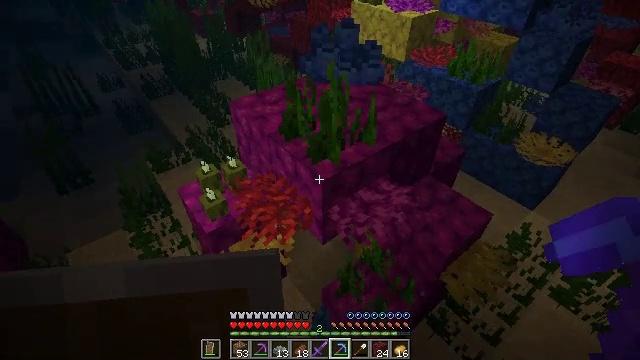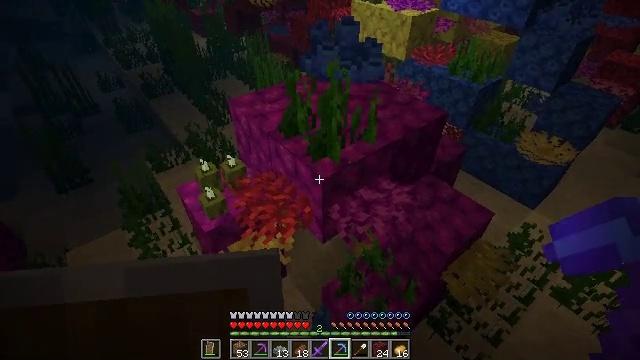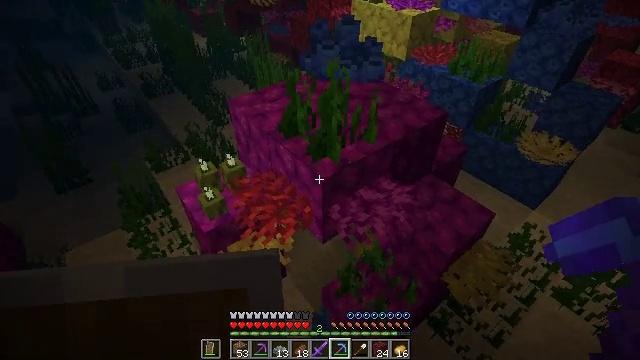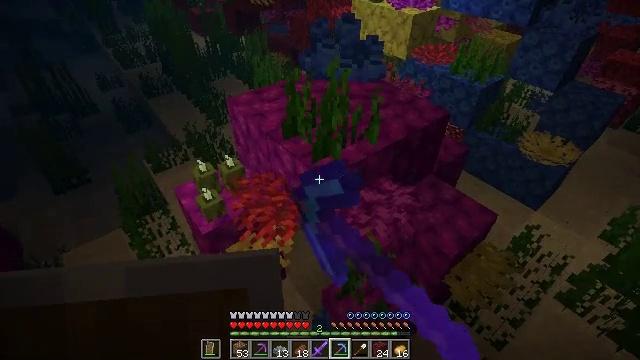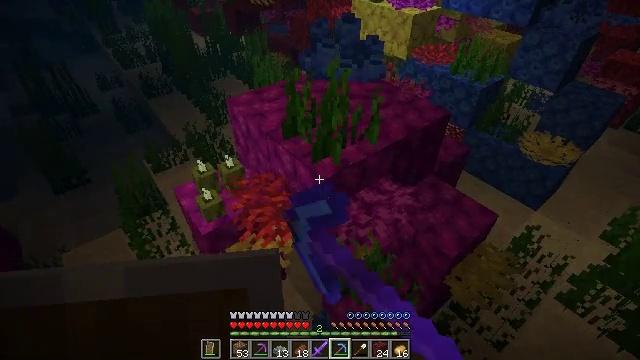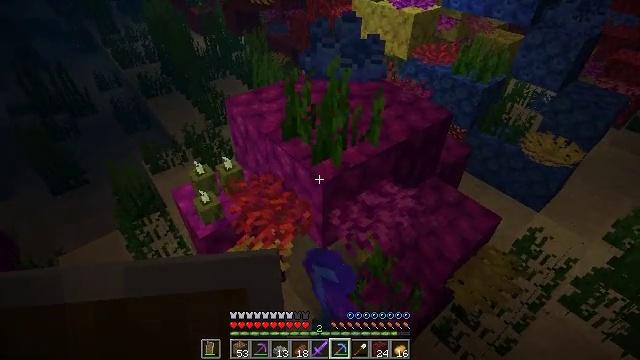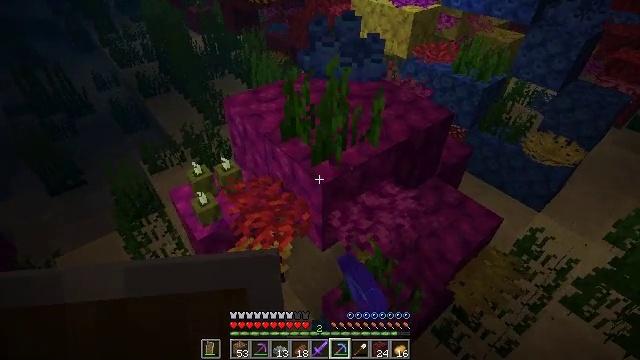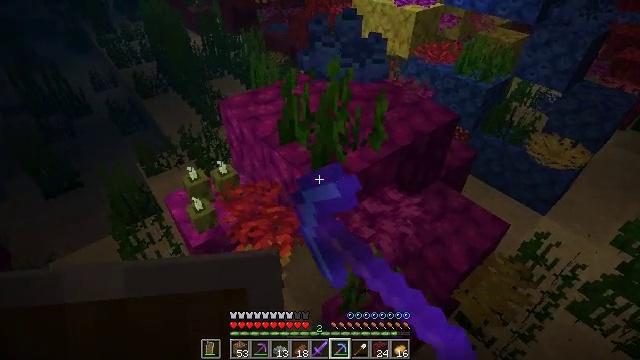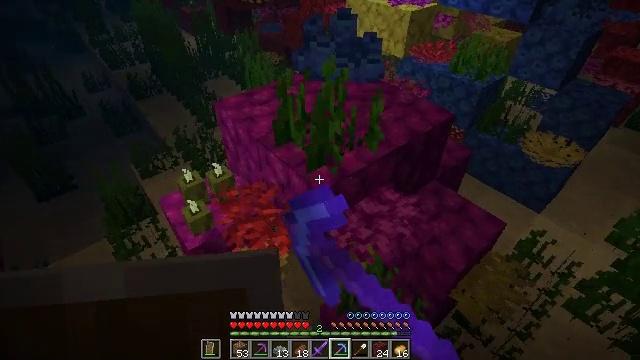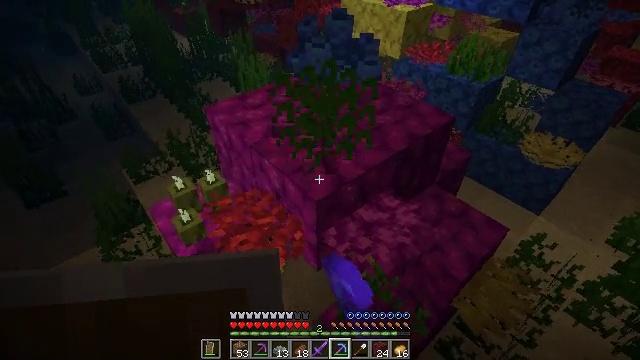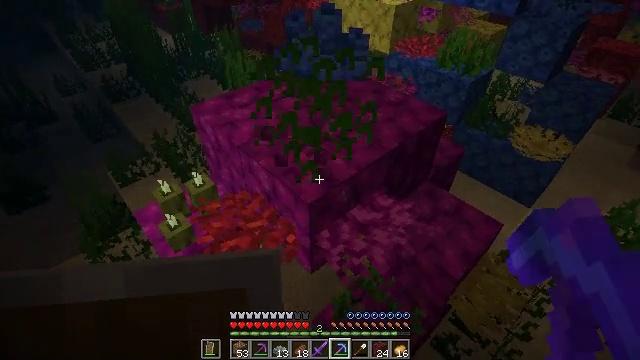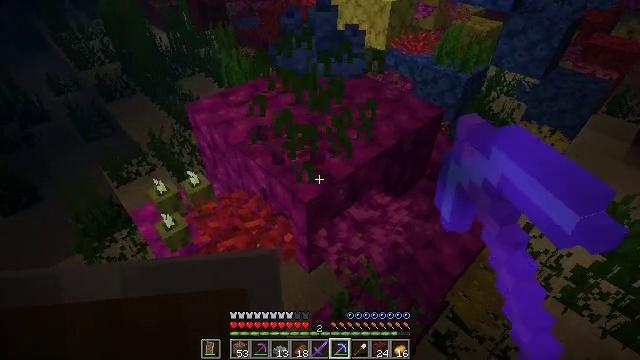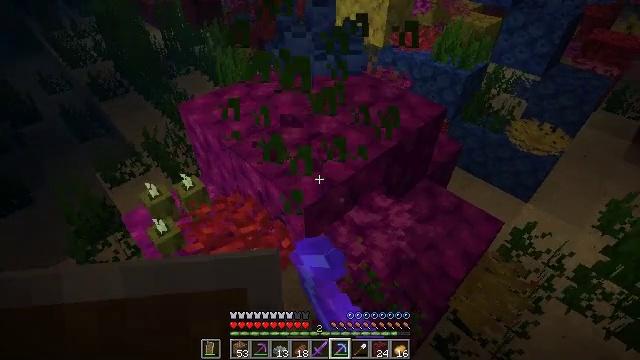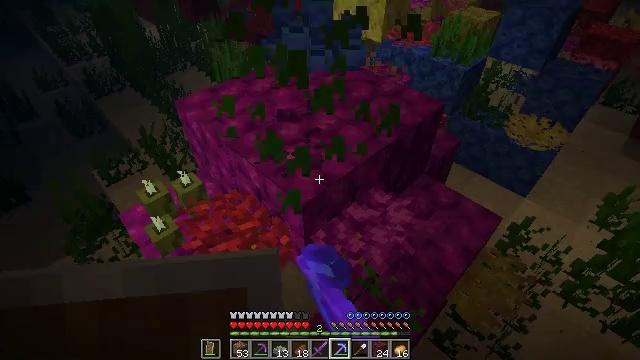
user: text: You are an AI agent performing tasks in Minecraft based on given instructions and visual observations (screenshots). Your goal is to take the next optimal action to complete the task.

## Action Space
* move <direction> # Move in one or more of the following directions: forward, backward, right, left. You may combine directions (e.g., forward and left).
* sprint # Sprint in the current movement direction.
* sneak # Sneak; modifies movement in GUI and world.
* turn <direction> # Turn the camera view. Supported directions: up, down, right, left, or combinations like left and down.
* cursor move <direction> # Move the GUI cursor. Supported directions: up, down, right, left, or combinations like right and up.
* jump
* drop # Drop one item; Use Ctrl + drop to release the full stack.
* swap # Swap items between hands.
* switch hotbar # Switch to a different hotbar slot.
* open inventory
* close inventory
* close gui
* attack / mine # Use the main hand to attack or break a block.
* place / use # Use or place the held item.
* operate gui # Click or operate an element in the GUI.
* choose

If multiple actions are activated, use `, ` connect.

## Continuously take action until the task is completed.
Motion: motion action
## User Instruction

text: Collect seagrass by hand or tool.
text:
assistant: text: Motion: move forward
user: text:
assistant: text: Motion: move forward, attack / mine
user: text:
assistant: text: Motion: move forward, attack / mine
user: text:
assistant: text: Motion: move forward, attack / mine
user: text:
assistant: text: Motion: move forward, attack / mine
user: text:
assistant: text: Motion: move forward, attack / mine
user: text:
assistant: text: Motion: move forward, attack / mine
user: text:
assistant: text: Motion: move forward, attack / mine
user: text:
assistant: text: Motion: move forward, attack / mine
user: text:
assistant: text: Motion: move forward, turn right, attack / mine
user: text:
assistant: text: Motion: attack / mine
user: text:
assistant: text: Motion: attack / mine
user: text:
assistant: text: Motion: attack / mine
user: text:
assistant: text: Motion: attack / mine